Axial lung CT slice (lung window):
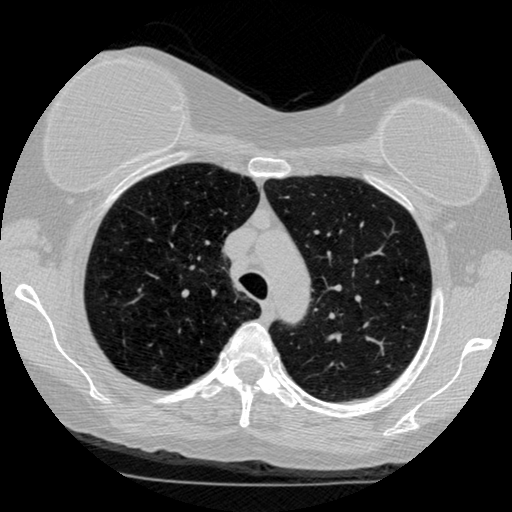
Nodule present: no